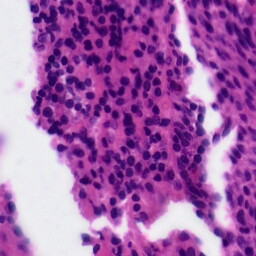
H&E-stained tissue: Tonsil